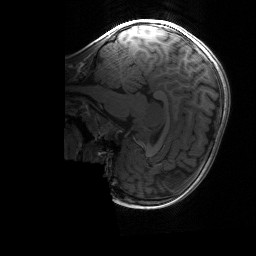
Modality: T1w
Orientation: sagittal
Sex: male
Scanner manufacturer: siemens
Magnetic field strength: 3 T
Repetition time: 1.9 s
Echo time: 0.00243 s